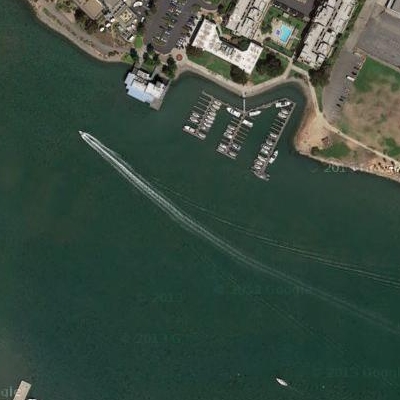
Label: RiverLake